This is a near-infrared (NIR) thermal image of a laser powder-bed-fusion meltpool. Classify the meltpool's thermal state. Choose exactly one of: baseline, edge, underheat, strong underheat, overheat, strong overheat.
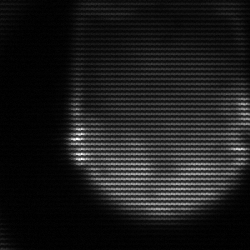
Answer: edge